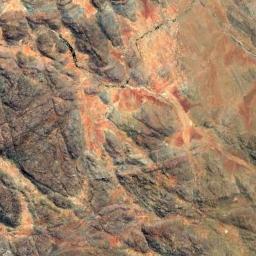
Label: mountain